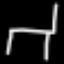
Label: chair